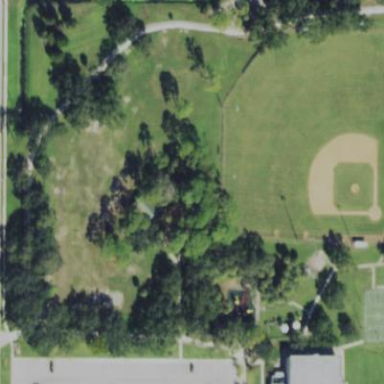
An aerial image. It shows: Baseball pitch for leisure and sports activities.